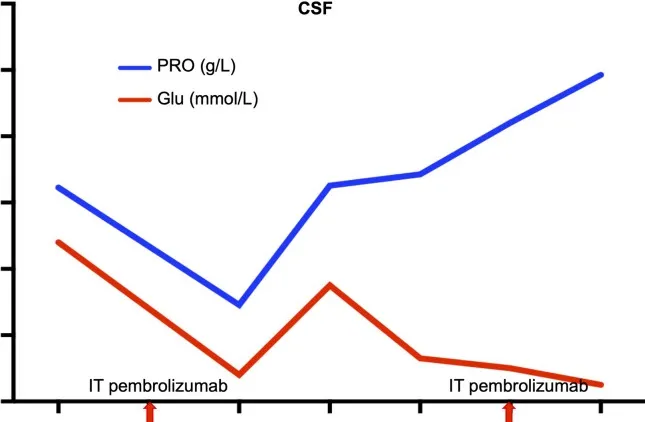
Albumin and glucose concentrations in CSF after IT pembrolizumab therapy.
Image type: chart (chart)